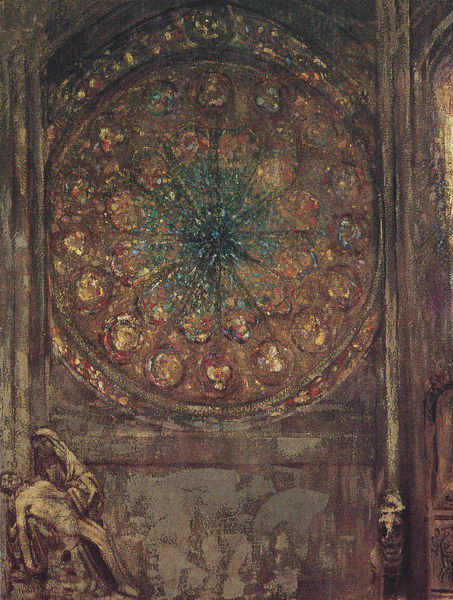
Titel: The Window
Künstler: Odilon Redon
Standort: München
Institution: Neue Pinakothek
Schlagwörter: blau, dunkel, gemälde, körper, mann, schatten, gelb, grün, impressionismus, menschen, blume, braun, bunt, fenster, frankreich, frau, glas, licht, marmor, mitte, paris, pfeiler, schwarz, skizze, säule, säulen, türkis, rose, rot, tuch, malerei, muster, ornament, alt, wand, architektur, rahmen, stein, tod, tot, toter, trauer, innenraum, öl, kirche, figur, gold, innen, mutter, gotik, kreis, rund, skulptur, statue, bogen, studie, mauer, farbe, beleuchtung, grisaille, pilaster, figuren, rundbogen, ölgemälde, monet, krank, ringe, stern, dom, strahlen, kreise, kathedrale, schoss, buntglas, glasfenster, glasmalerei, gotisch, reims, rosette, westwand, christus, jesus, jesus christus, leichnam, pieta, leiden, mittelalter, ölskizze, zentrum, leuchtend, fresko, maria, madonna, beweinung, jesu, glühen, streben, sohn, christi, masswerk, fensterrose, neogotik, staute, kirchenfenster, stabwerk, goti, rosettenfenster, buntglasfenster, muttergottes, skukptur, moreau, rouen, ende 19. jahrhundert, gnadenbild, fensterrosette, schlechte abbildung, shristus, pietqa, mariaa